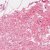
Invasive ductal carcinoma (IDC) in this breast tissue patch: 0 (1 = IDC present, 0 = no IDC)